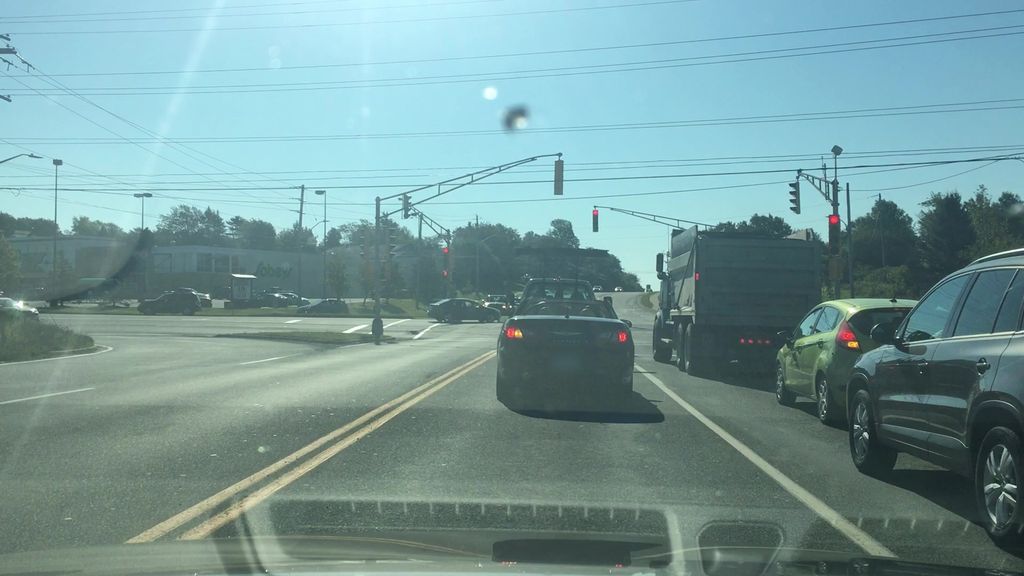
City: halifax